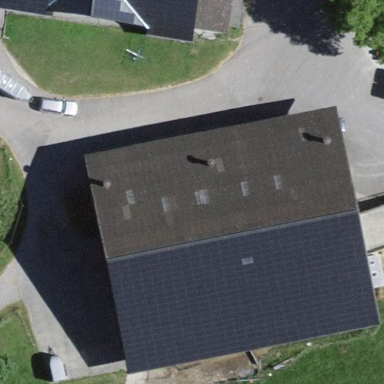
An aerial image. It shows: Rural barn.